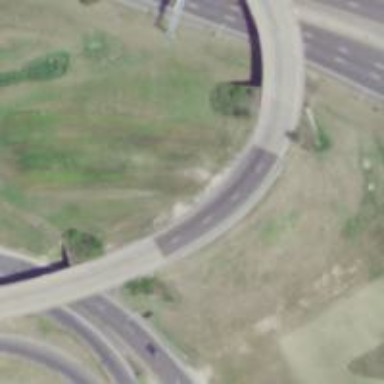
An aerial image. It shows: Motorway link with asphalt surface. It is urban freeway/expressway designated as HFCS.